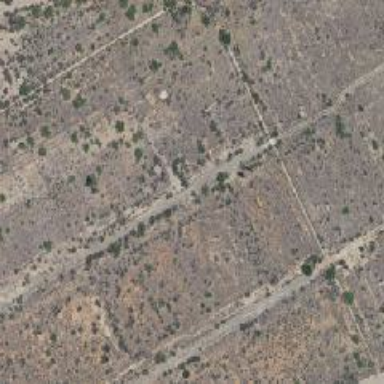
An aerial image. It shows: Track road.